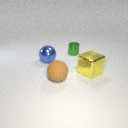
large yellow metal cube in front of small green metal cylinder